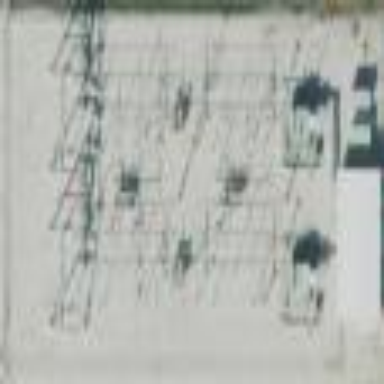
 classified as industrial. Surrounding the substation is fence."